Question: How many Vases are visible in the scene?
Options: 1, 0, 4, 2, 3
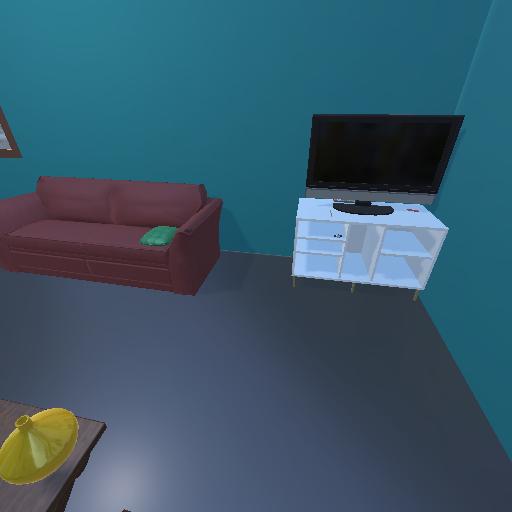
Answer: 1